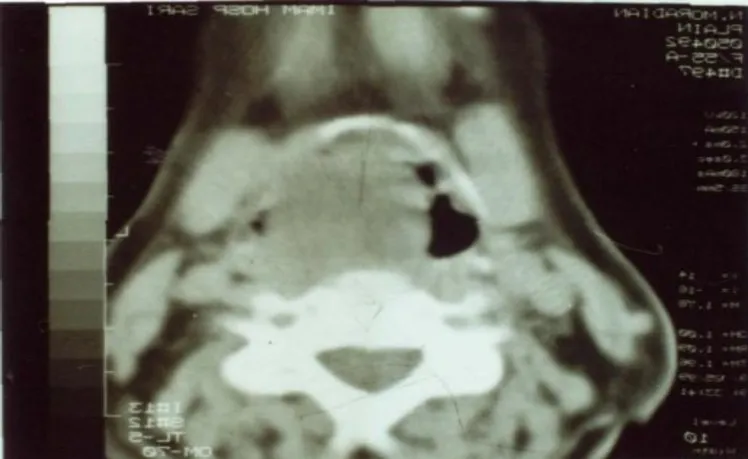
CT scan view of the tumor.
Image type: radiology (ct)